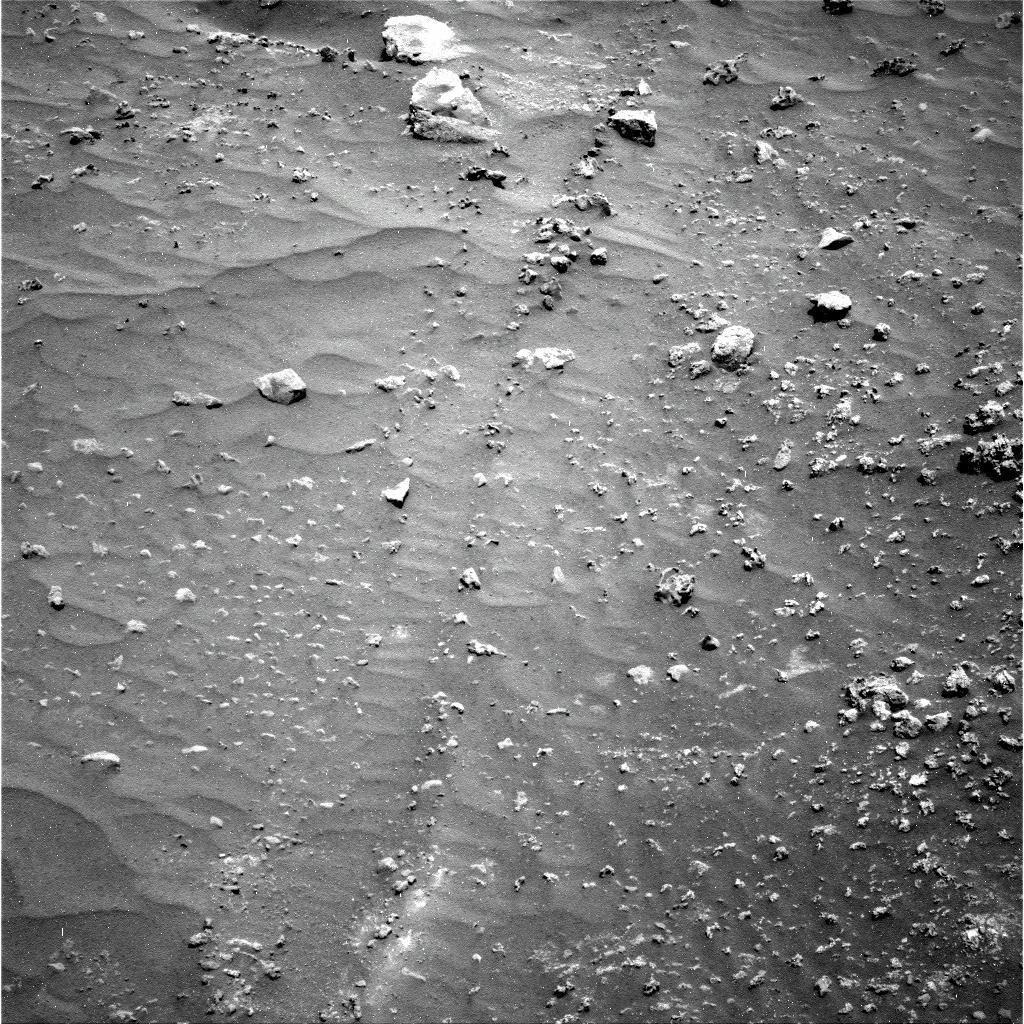
Terrain classes present: Bedrock, Gravel / Sand / Soil, Rock